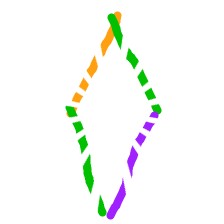
Shape: rhombus